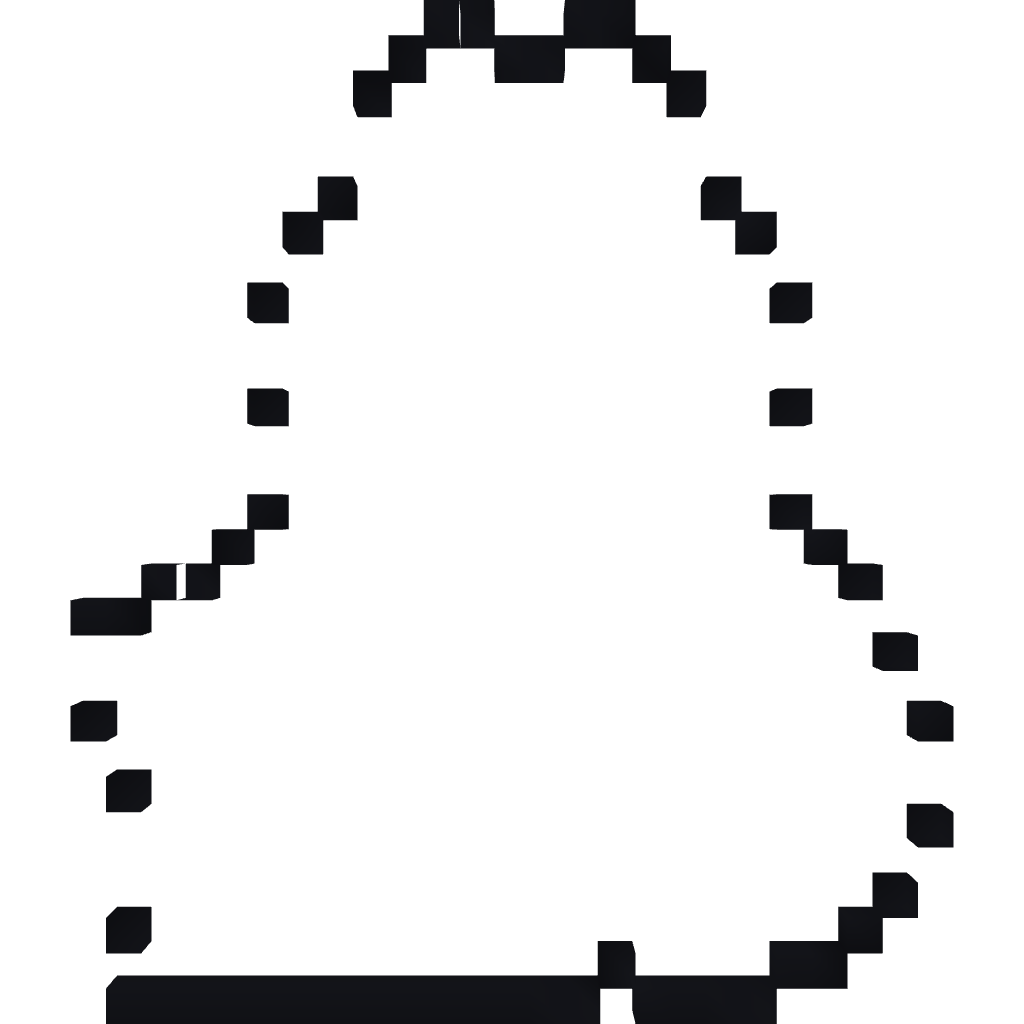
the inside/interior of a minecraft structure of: Yoshi 8-Bit Style [Looking at You with Egg]